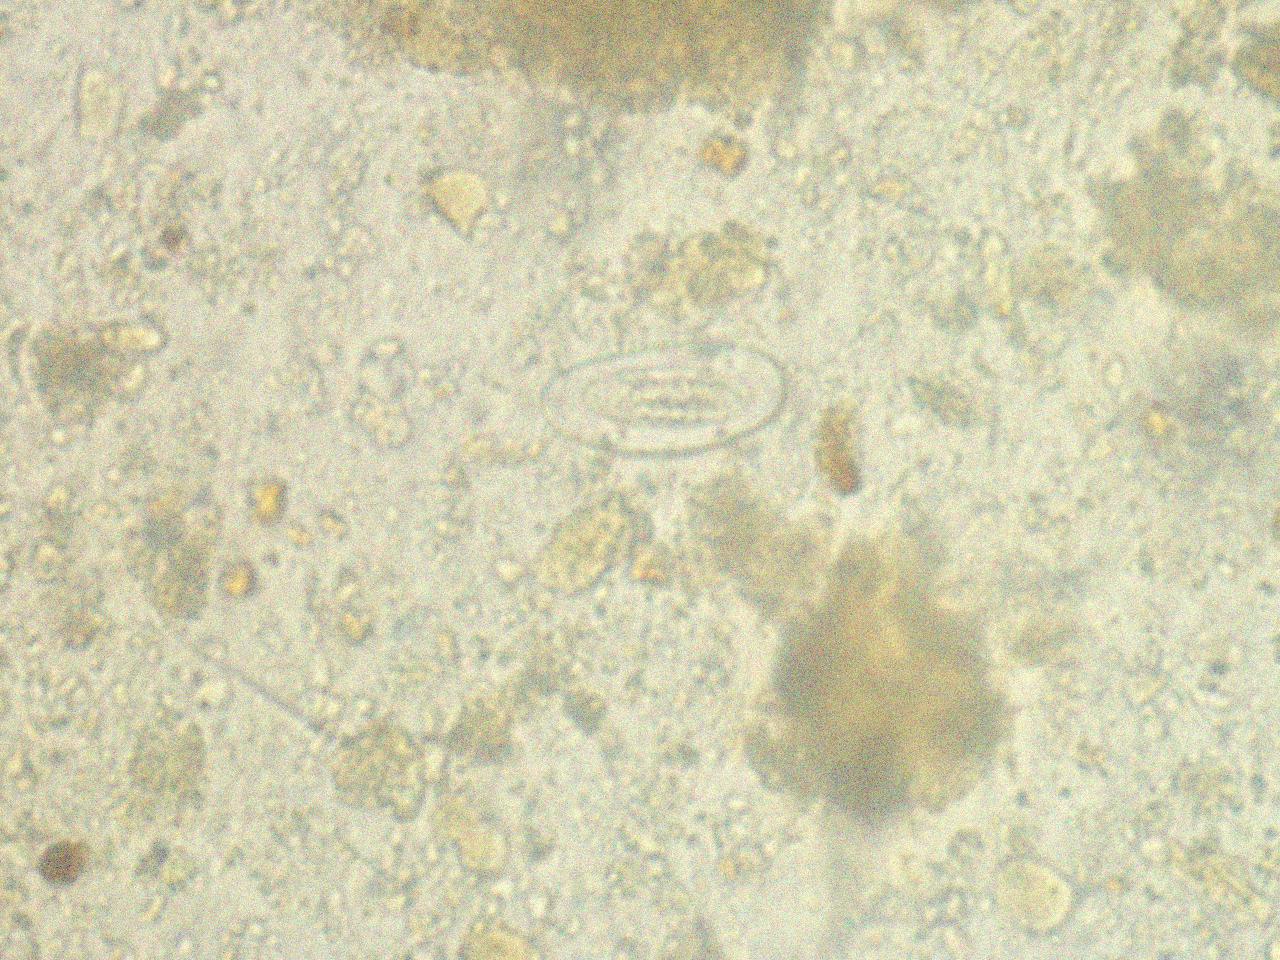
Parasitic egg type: Enterobius vermicularis